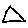
Label: triangle